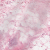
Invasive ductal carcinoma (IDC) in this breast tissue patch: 0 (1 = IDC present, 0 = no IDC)